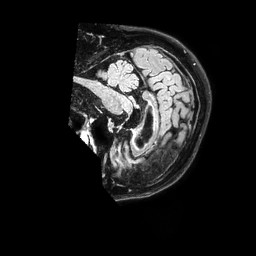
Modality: FLAIR
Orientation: sagittal
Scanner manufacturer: philips
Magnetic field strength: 1.5 T
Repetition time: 4.8 s
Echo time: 0.3009 s